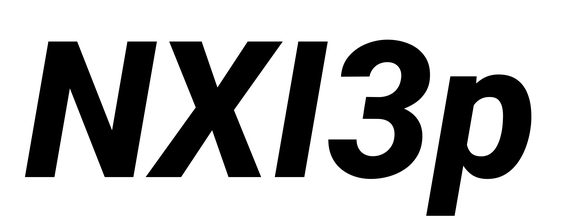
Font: Roboto-Italic_ExtraBold_Italic